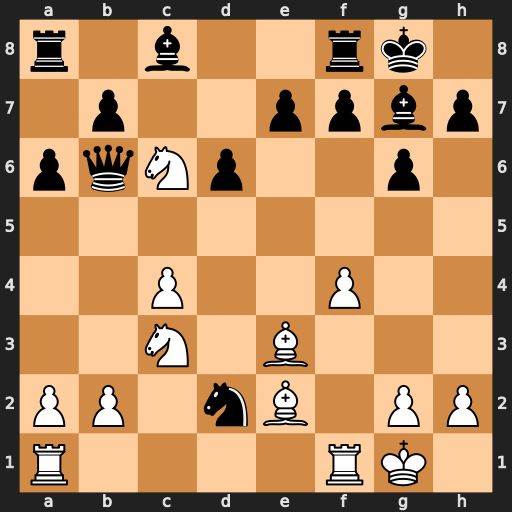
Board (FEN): r1b2rk1/1p2ppbp/pqNp2p1/8/2P2P2/2N1B3/PP1nB1PP/R4RK1
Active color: w
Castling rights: -
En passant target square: -
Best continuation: Nxe7+ Kh8 Bxb6